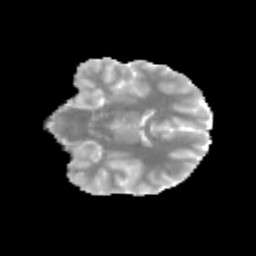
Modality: MD
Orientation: coronal
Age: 13
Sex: male
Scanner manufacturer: siemens
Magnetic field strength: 3 T
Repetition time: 3.8 s
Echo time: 0.07 s